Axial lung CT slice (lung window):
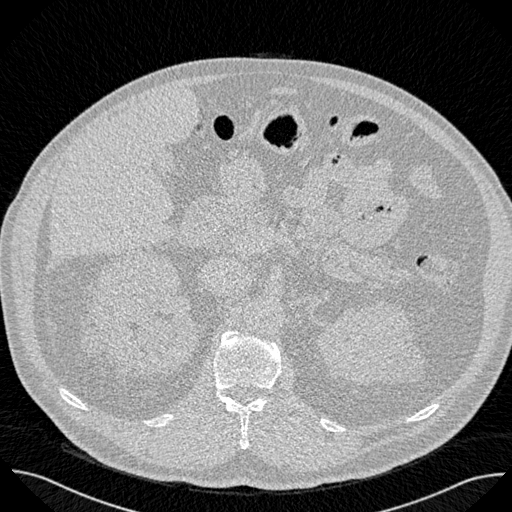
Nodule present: no